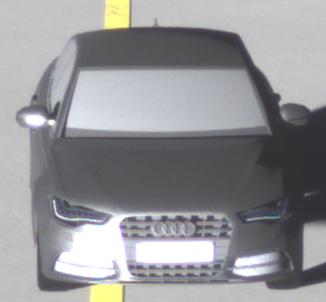
Make: Audi
Model: A6 2.0 TFSI
Detailed model: A6 (C7) Limousine
Model produced from: 2011/10
Model produced until: 2014/09
Doors: 4
Color: gray
Road condition: dry road
Daytime: sunrise or sunset
Contrast: high contrast